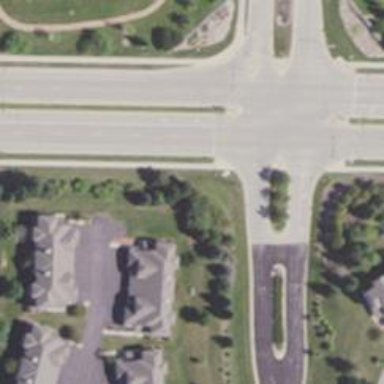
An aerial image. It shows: Marked road crossing with lines.